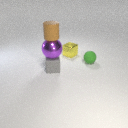
small yellow metal cube behind small green rubber sphere